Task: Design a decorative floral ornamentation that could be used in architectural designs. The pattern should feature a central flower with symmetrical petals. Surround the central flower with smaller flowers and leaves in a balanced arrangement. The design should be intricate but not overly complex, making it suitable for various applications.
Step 1715:
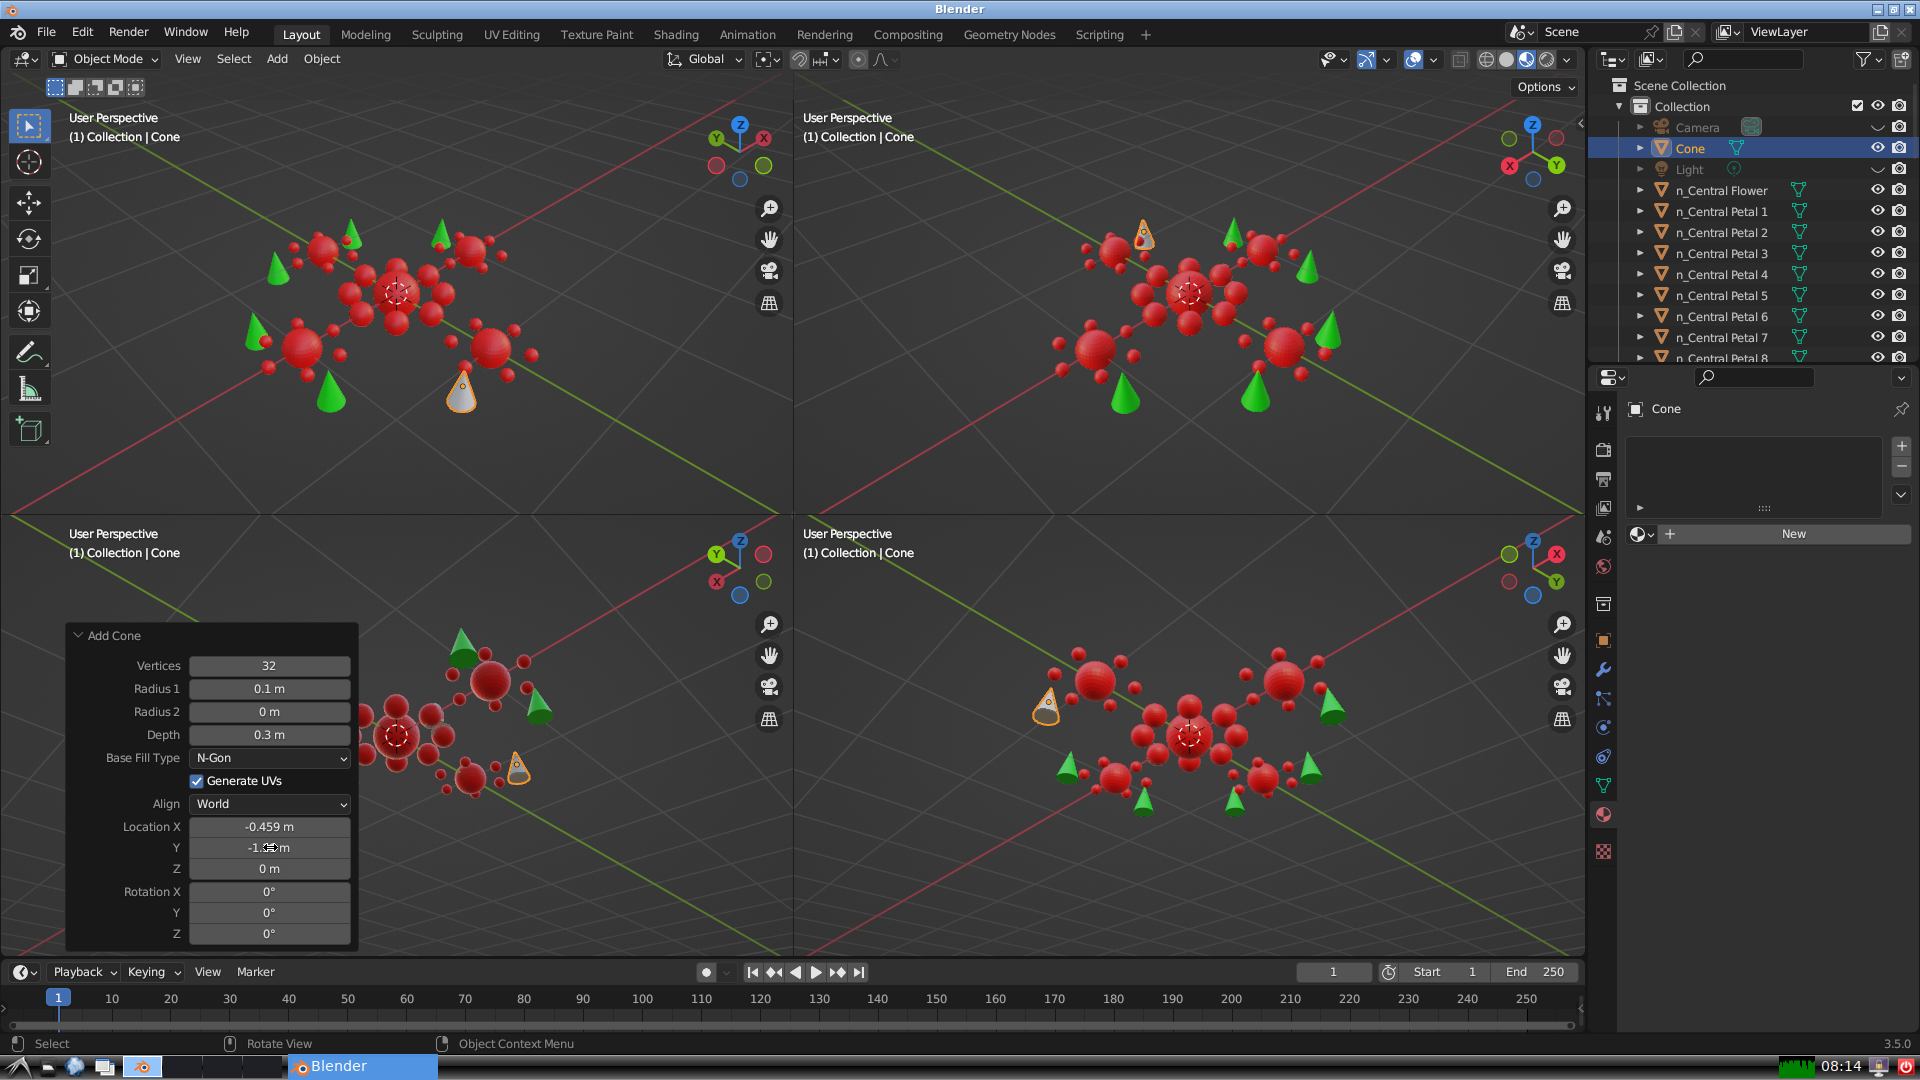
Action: {"mouse_move": [270, 869]}